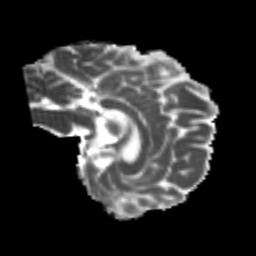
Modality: MD
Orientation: sagittal
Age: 26
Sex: female
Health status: healthy
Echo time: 0.074 s